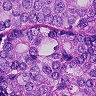
Metastatic tissue present: yes